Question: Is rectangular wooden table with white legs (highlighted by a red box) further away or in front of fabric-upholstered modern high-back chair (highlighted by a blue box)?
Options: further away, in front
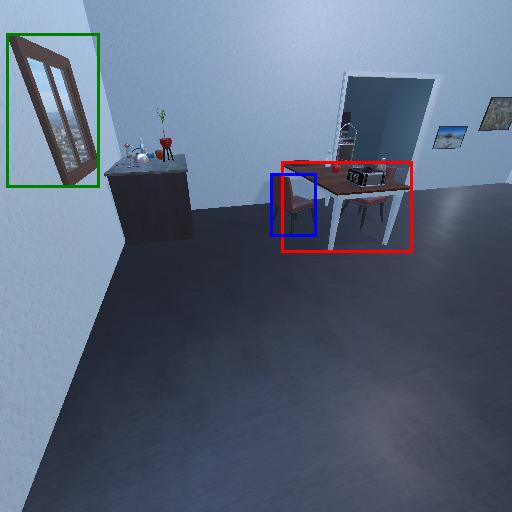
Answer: further away